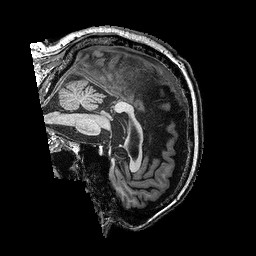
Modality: T1w
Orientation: sagittal
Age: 55
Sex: male
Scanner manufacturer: siemens
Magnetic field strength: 3 T
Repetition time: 2.25 s
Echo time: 0.00452 s